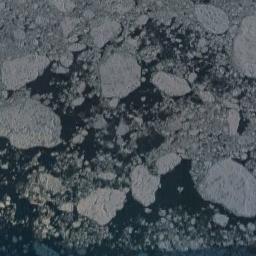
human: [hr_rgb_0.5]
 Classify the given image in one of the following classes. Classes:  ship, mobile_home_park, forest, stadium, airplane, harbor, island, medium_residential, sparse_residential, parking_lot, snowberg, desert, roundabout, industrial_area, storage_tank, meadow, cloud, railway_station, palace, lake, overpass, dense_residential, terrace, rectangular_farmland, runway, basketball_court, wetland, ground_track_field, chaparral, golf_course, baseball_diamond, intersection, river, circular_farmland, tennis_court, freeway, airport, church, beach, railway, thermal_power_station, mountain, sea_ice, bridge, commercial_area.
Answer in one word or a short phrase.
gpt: sea_ice